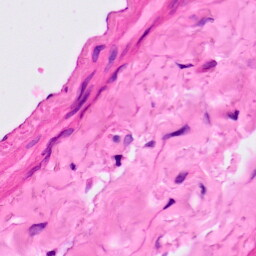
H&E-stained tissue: Lung